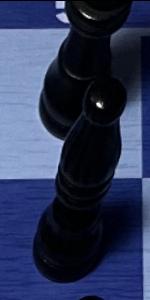
Label: Bishop_Black